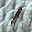
Label: 1